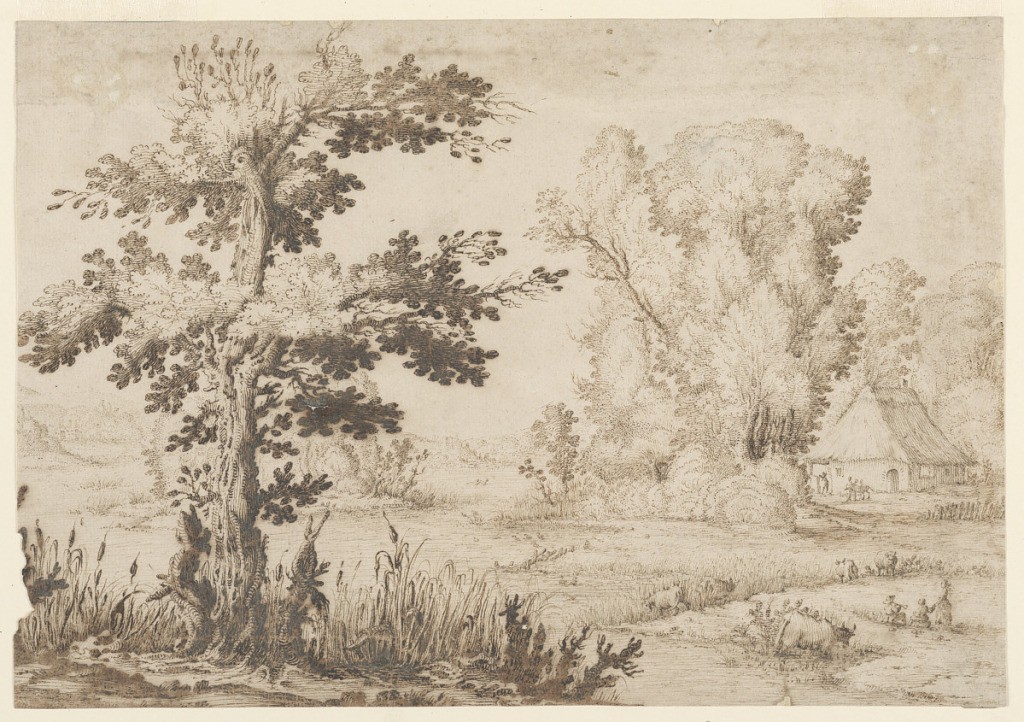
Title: Landscape with a Cottage
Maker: Remigio Cantagallina, Italian, ca. 1582–1656
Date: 1610–30
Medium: Pen and brown ink on cream laid paper
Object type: Drawing
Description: A large tree in the left foreground stands at the edge of a field and stream, in which are cows and figures. Beyond, at the right, are additional trees and a thatched house, with other figures before it.